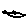
Label: bird